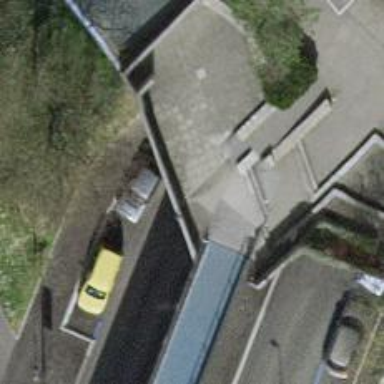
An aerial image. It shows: Tertiary road with asphalt surface passing through building tunnel.